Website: home-depot
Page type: delivery-shipping
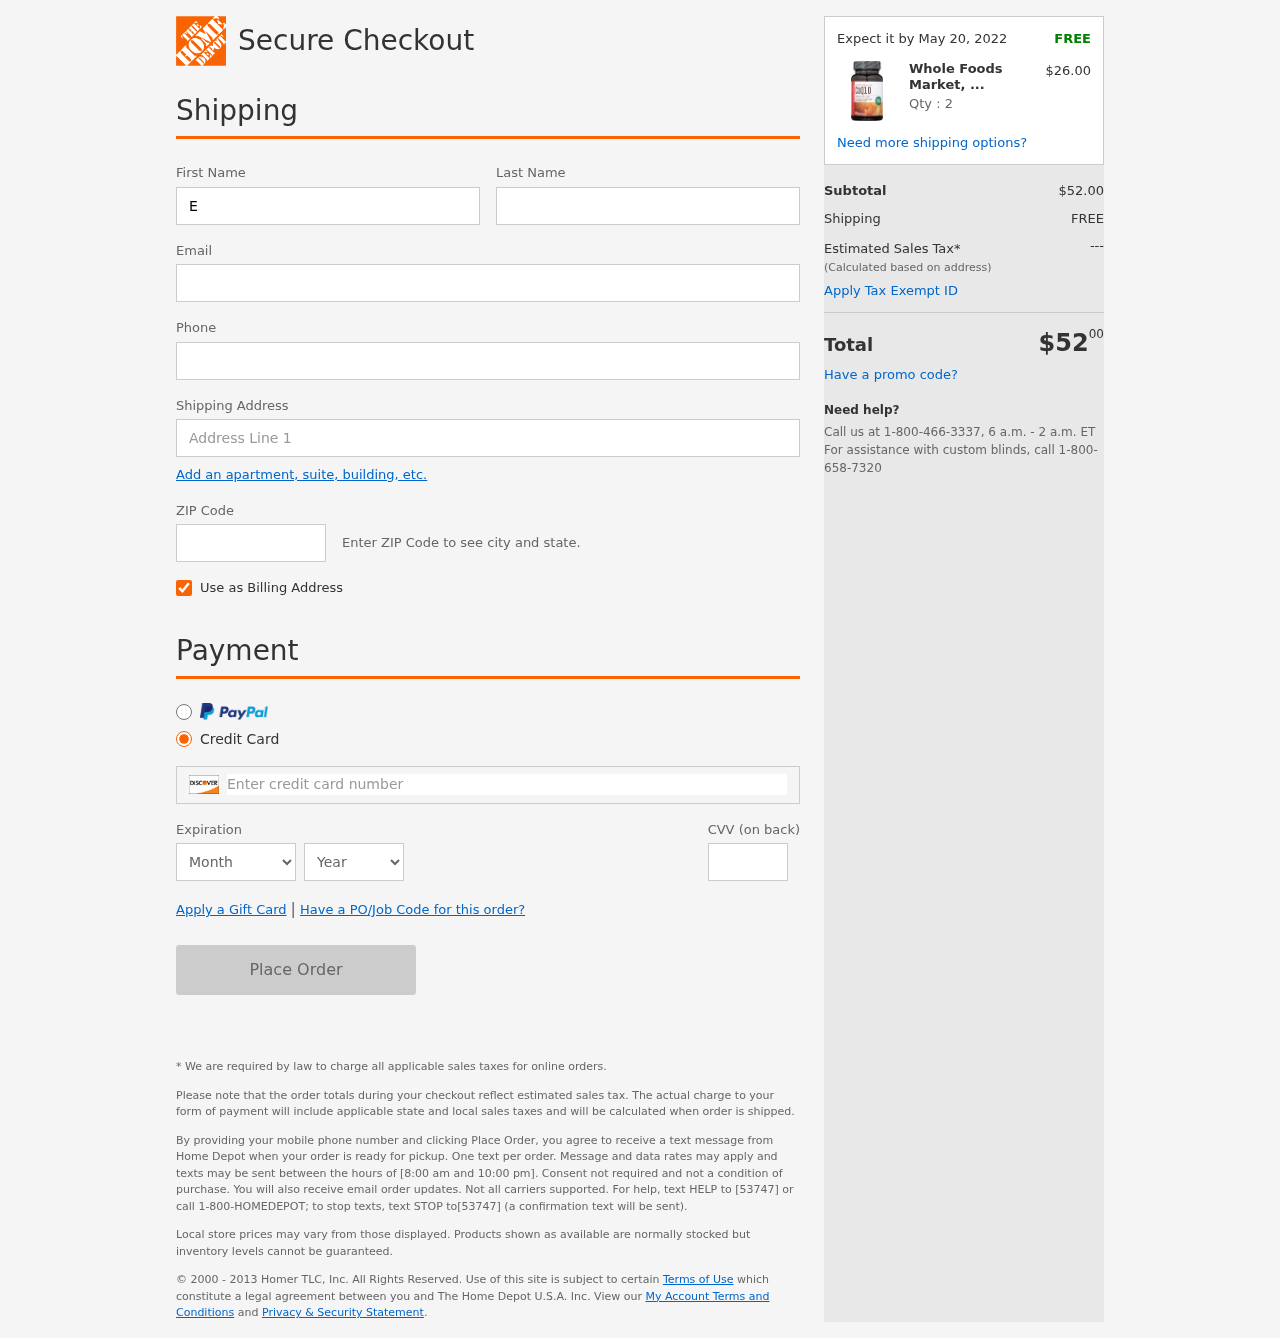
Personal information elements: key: PII_CARD_CVV
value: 565
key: PII_CARD_EXPIRY_MONTH
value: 10
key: PII_CARD_EXPIRY_YEAR
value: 30
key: PII_CARD_NUMBER
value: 6561 3916 9062 1199
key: PII_EMAIL
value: ejones@yahoo.com
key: PII_FIRSTNAME
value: Evan
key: PII_LASTNAME
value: Jones
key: PII_PHONE
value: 4836211178
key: PII_POSTCODE
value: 54620
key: PII_STREET
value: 89991 Felicia Mountains
Product elements: key: PRODUCT1_NAME
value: Whole Foods Market, CoQ10 100mg, 60 ct
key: PRODUCT1_PRICE
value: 26
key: PRODUCT1_QUANTITY
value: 2
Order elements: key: ORDER_DELIVERY_DATE
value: Expect it by May 20, 2022
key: ORDER_SUBTOTAL
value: $52.00
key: ORDER_SHIPPING_COST
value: FREE
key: ORDER_TOTAL
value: $5200